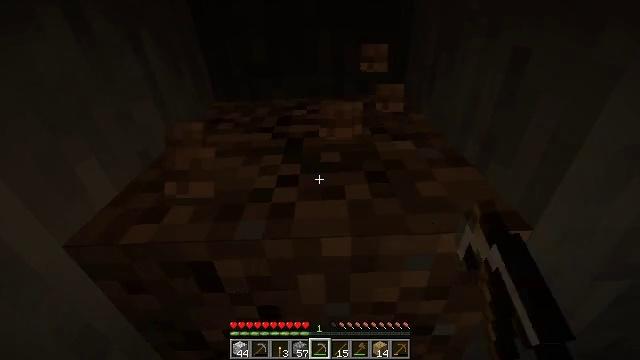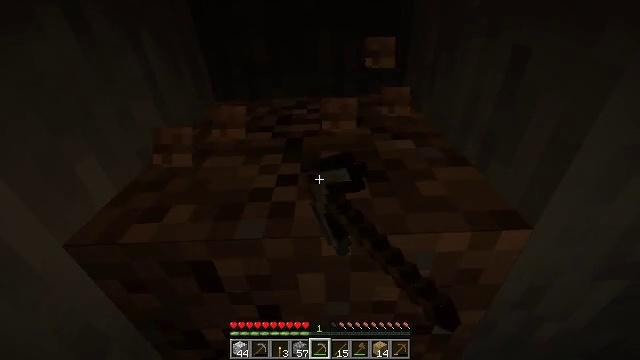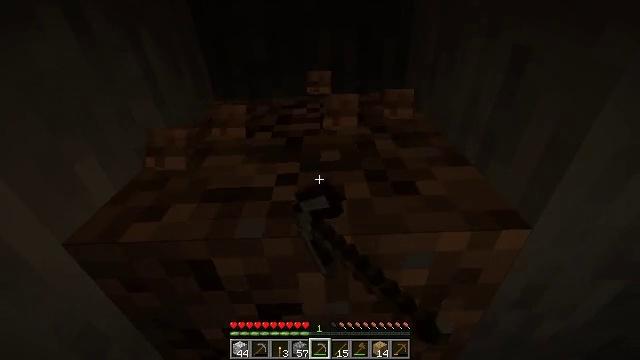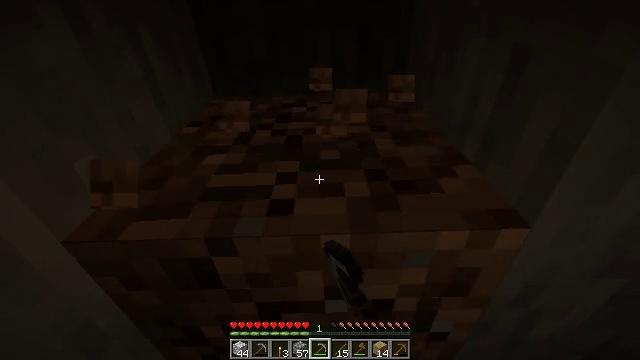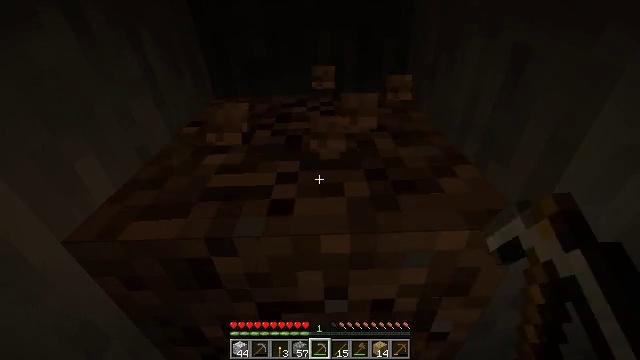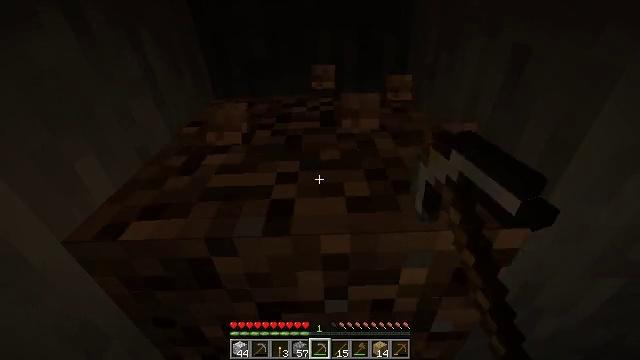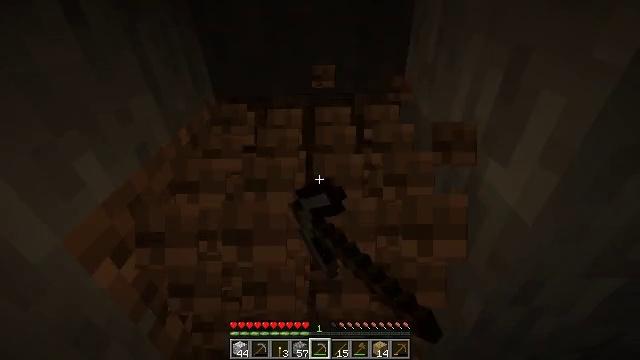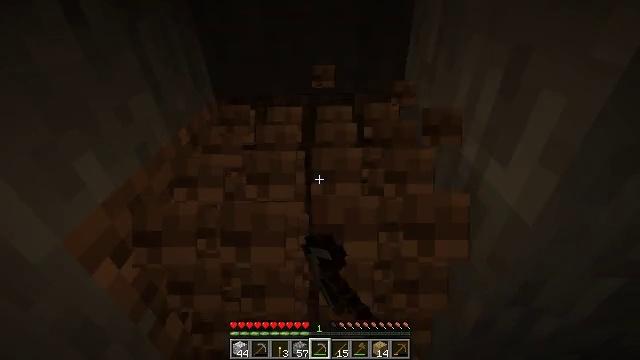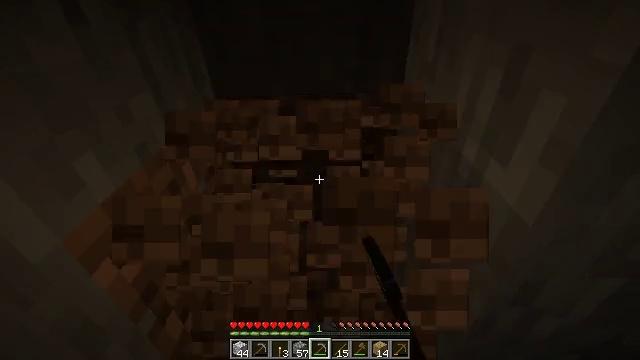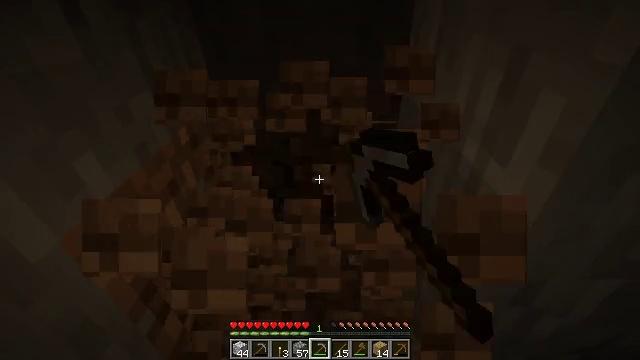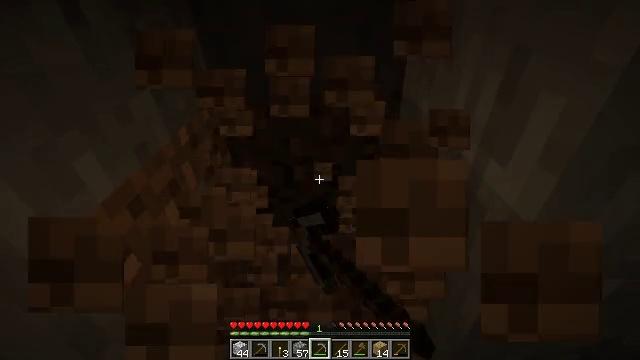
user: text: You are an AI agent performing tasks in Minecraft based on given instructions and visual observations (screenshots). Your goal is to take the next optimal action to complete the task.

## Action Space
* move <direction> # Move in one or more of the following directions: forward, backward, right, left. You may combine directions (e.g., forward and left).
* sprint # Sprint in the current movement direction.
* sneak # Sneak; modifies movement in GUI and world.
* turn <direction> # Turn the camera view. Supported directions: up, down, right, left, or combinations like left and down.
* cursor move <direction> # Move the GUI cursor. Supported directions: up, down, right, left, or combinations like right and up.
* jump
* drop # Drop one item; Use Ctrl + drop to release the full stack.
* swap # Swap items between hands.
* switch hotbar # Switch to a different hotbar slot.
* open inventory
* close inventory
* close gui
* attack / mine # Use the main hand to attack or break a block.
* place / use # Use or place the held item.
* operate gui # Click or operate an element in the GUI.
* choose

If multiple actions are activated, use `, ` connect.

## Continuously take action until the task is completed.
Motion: motion action
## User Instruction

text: Collect dirt by holding left button.
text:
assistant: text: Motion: attack / mine
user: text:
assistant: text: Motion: attack / mine
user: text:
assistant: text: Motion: attack / mine
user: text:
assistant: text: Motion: attack / mine
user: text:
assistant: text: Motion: attack / mine
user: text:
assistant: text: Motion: attack / mine
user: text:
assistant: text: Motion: attack / mine
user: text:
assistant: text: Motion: attack / mine
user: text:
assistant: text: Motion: attack / mine
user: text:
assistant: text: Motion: attack / mine
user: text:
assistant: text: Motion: attack / mine